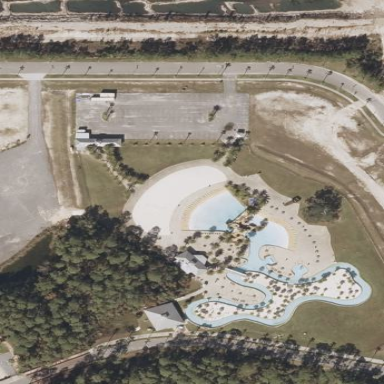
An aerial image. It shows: Swimming pool located in leisure land.